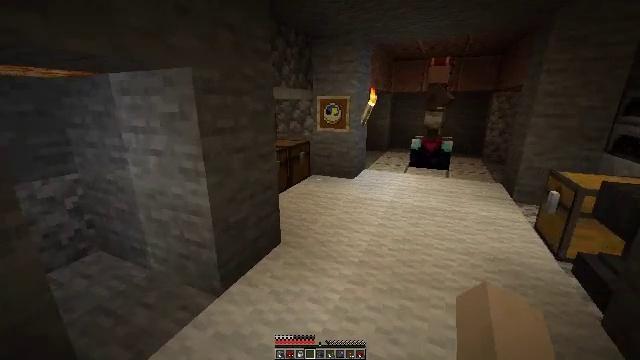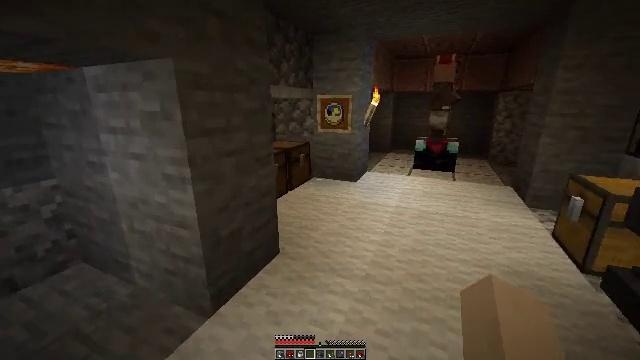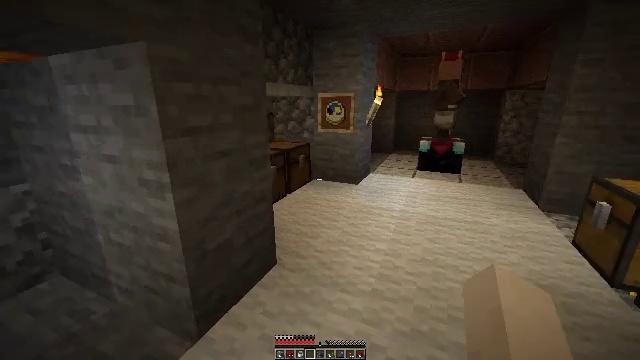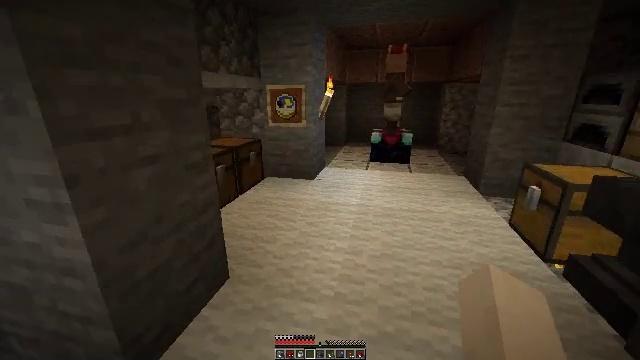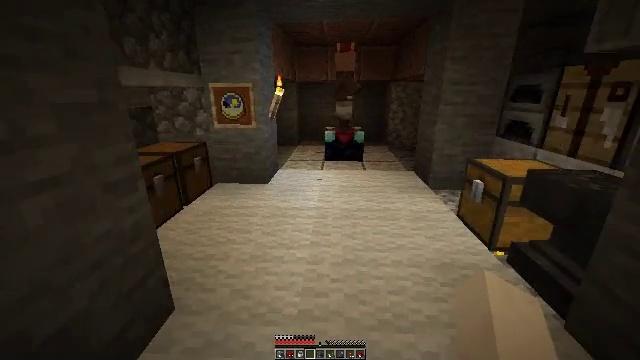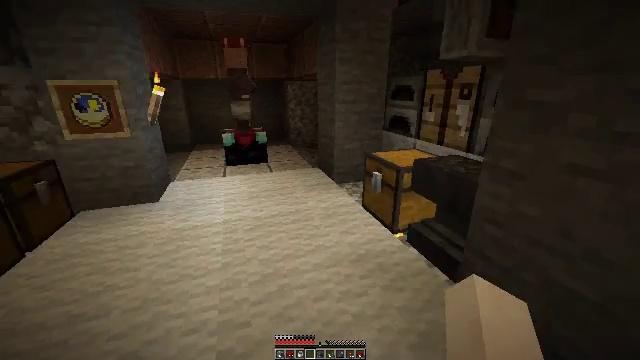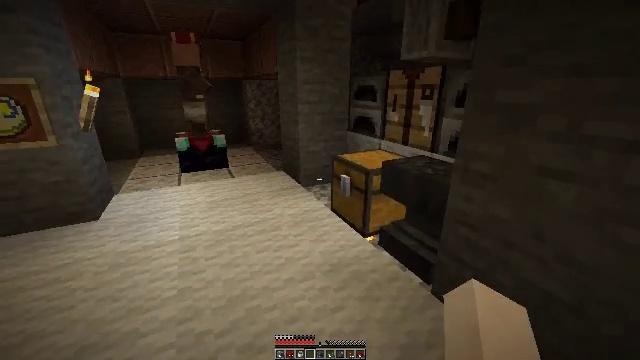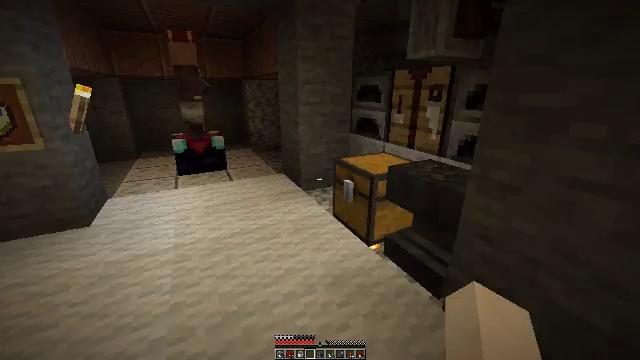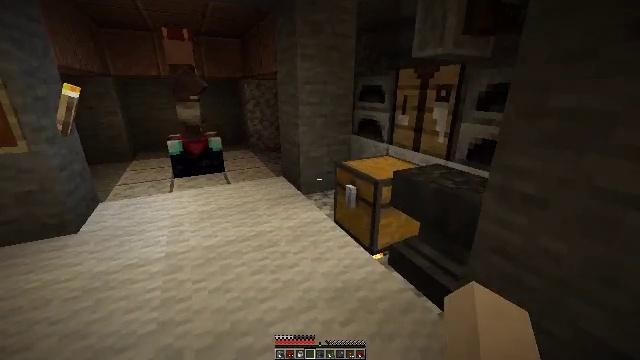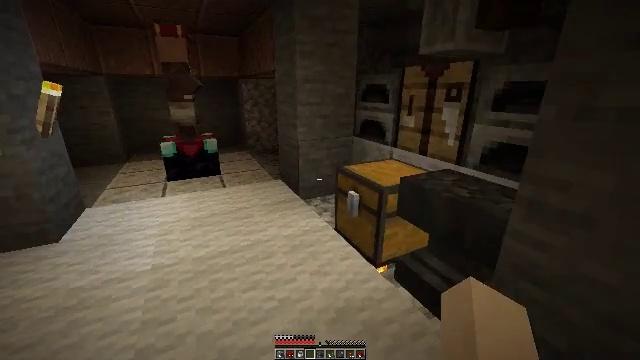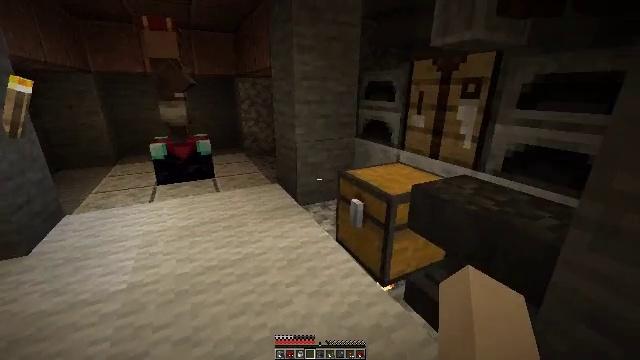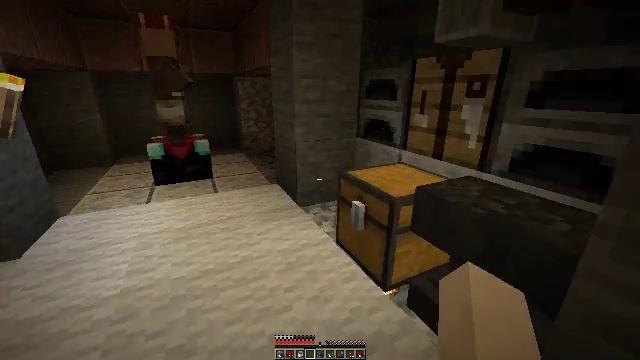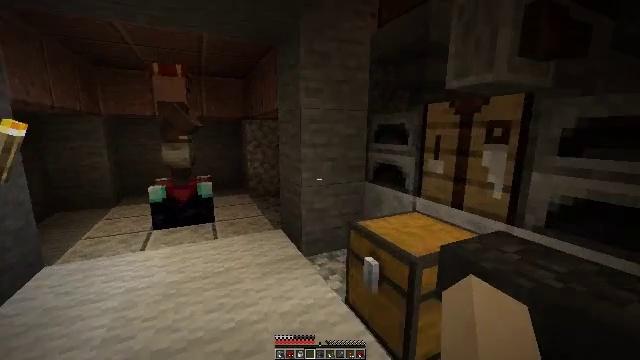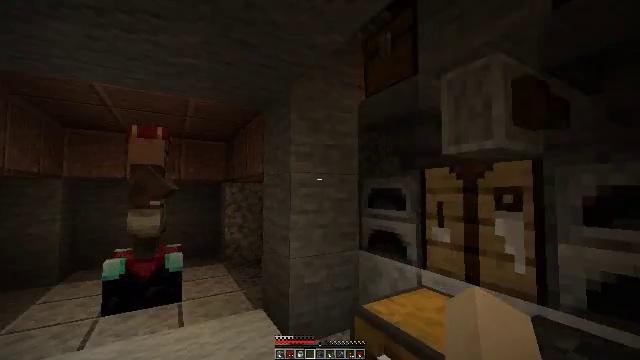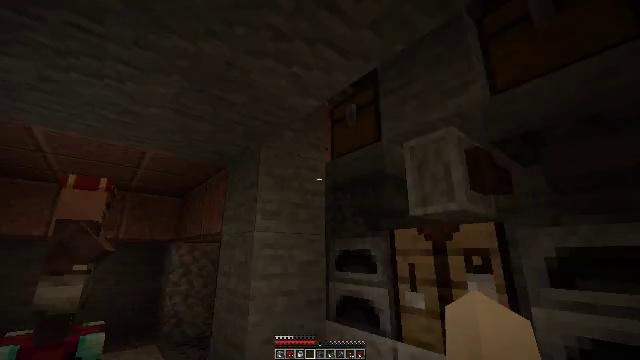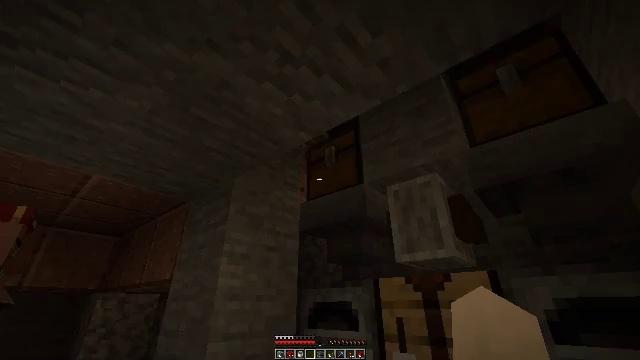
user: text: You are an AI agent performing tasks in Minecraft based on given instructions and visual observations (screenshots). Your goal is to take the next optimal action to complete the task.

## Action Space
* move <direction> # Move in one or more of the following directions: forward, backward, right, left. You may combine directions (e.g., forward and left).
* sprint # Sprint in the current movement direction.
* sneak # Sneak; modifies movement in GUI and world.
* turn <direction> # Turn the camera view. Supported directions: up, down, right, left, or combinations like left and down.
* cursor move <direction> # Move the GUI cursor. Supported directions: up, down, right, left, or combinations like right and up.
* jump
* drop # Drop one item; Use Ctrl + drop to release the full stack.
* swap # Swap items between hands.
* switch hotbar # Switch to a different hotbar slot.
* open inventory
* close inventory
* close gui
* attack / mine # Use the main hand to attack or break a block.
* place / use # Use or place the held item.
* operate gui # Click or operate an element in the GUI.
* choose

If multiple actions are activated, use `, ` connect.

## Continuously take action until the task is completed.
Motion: motion action
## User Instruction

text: Attack the grindstone to break it.
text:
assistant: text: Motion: move forward
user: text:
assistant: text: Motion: move forward
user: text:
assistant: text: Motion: move forward, turn right and down
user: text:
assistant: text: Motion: move forward, turn right
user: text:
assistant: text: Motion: move forward, turn right
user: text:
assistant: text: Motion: move forward, turn right
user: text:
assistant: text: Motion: move forward
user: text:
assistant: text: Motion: move forward
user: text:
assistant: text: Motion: move forward
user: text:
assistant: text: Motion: move forward
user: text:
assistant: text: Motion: move forward
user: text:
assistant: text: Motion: move forward and move left, turn left and up
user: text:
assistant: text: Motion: move forward and move left, turn right and up
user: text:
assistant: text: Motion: move forward and move left, turn right and up
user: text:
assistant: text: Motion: move forward and move left, turn right and up
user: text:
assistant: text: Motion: move left, turn right and up
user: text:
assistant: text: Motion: turn right
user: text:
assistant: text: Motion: turn right and down
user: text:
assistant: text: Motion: turn right
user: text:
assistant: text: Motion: turn right
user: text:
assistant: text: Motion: turn up
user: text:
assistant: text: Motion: no_op
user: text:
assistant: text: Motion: no_op
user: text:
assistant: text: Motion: no_op
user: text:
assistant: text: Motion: no_op
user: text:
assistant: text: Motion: no_op
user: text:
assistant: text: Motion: use / place
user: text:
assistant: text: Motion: use / place
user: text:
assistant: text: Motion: use / place
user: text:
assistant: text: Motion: use / place